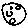
Label: moon